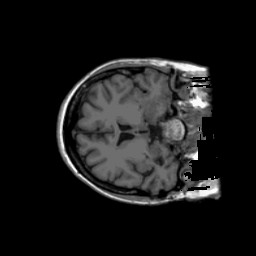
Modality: T1w
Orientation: axial